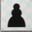
Piece: bP